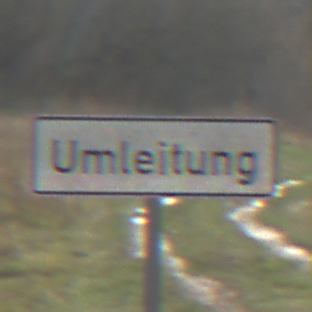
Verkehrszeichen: Umleitungsankuendigung
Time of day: MorningAfternoon
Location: Outdoor (Nature)
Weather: PartlyCloudy
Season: NotSpecified
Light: Natural